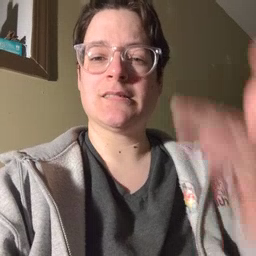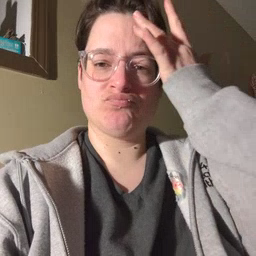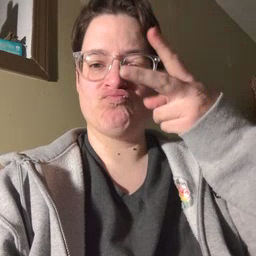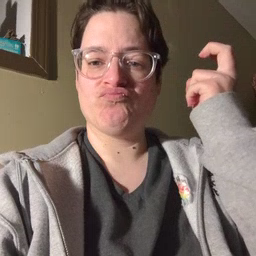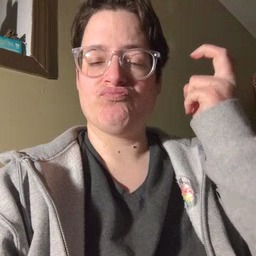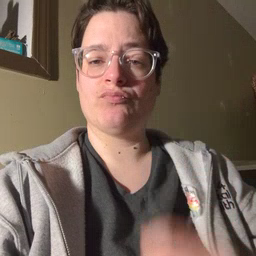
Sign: sick